Field crop: maize
Growth stage: 1
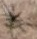
Species: salsola